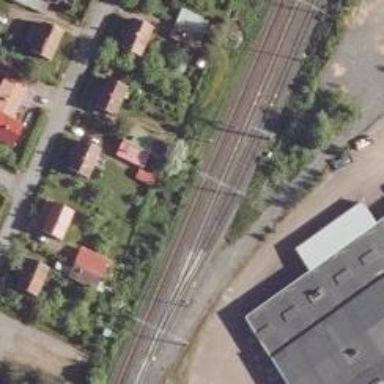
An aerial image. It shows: Rail siding with electrified contact lines for trains.